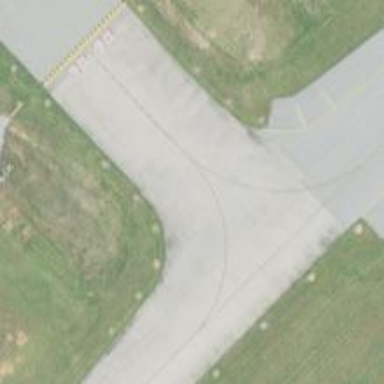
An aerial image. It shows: Image of taxiway at airport.